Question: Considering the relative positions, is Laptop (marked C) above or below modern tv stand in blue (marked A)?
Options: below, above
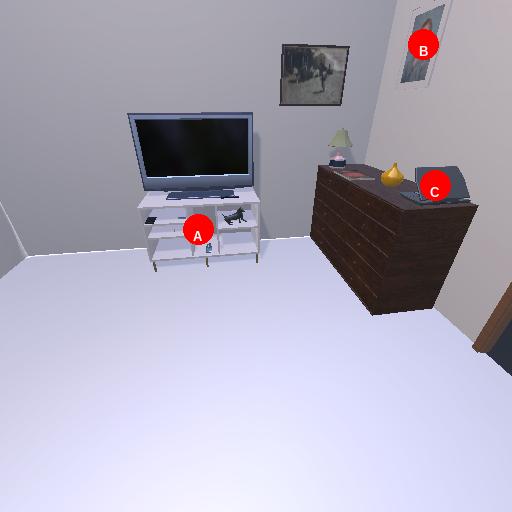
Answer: below